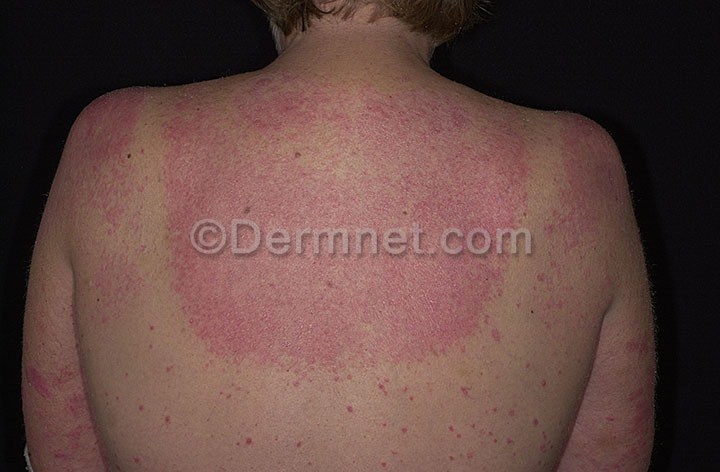
Disease: Psoriasis pictures Lichen Planus and related diseases